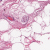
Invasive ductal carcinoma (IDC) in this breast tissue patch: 0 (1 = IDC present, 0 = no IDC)